Aerial crown-view tile of a tropical tree (Barro Colorado Island, Panama), acquired 20250715:
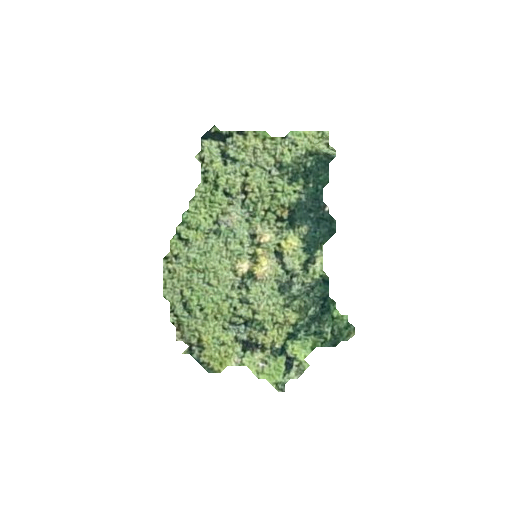
Species: Trichilia tuberculata
GBIF accepted scientific name: Trichilia tuberculata
Crown area: 52.025 m²